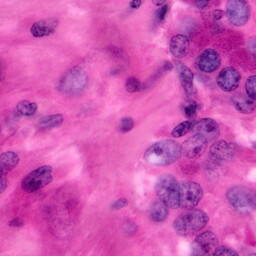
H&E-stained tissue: Pancreatic